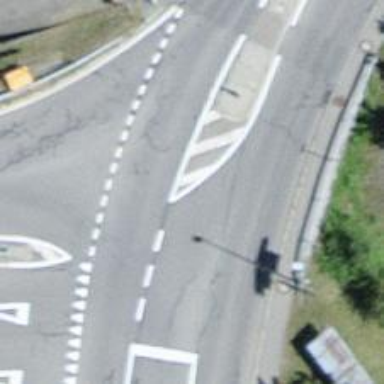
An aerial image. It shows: Primary highway with dedicated lane for cyclists.